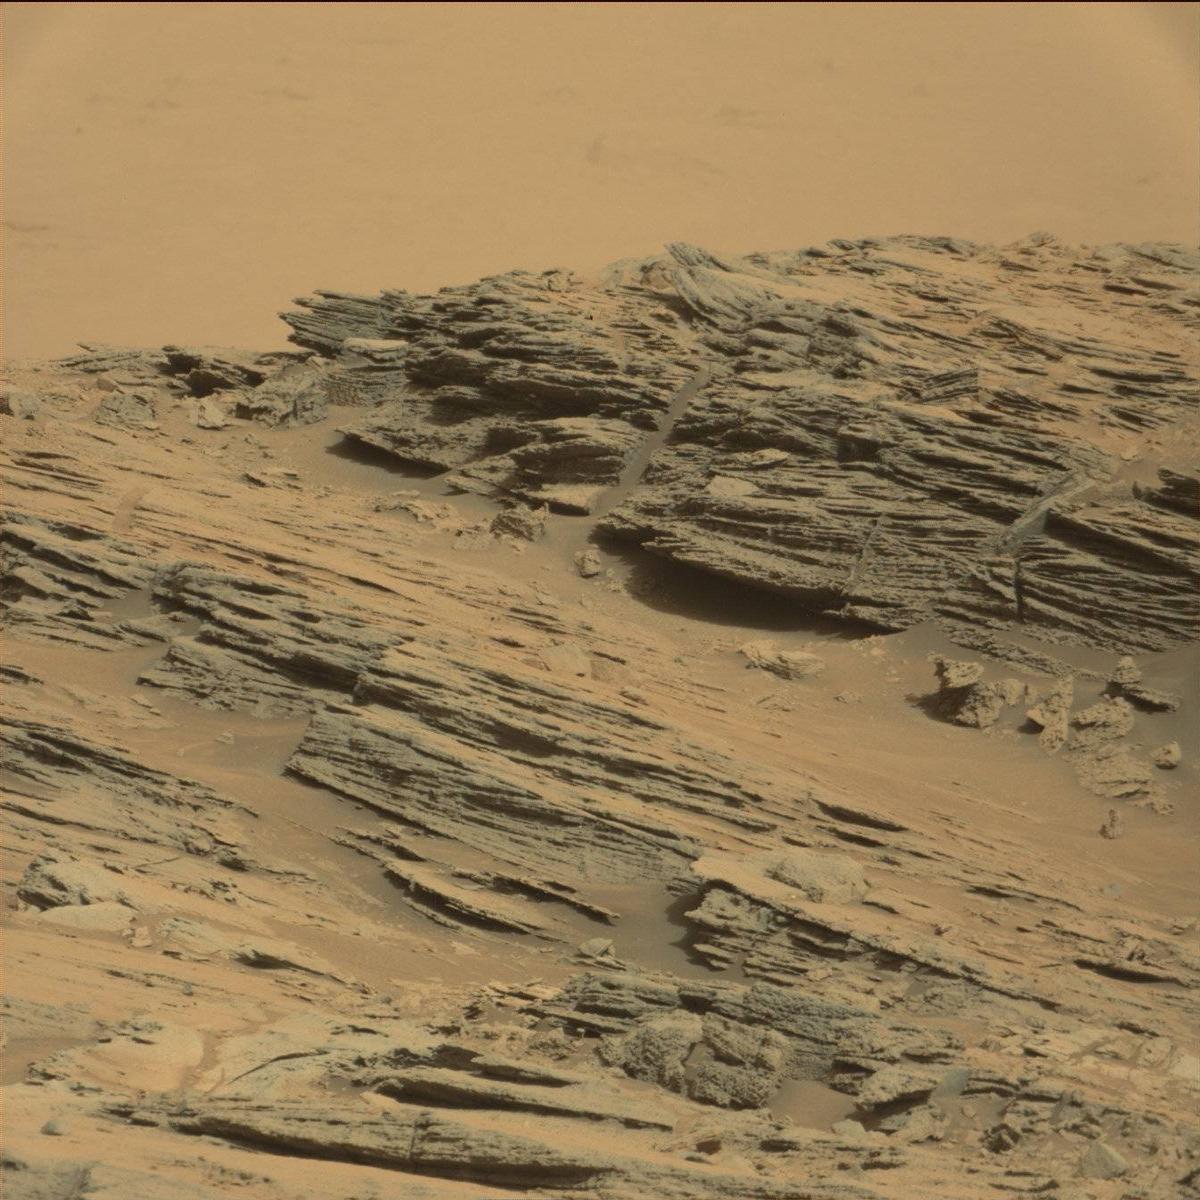
Terrain classes present: Bedrock, Ridge, Sand / Soil